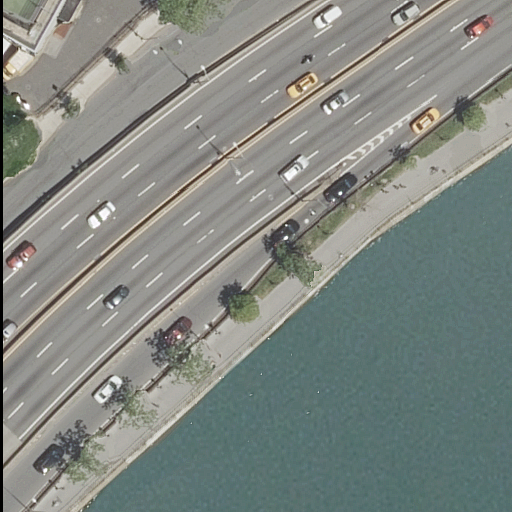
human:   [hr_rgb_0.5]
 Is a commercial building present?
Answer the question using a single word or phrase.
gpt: no

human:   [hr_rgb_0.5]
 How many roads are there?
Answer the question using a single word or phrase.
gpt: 6

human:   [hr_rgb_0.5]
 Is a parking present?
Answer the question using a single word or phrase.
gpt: yes

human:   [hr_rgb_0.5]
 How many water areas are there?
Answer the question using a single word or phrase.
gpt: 1

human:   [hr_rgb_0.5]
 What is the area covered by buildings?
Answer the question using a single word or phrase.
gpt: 105m2

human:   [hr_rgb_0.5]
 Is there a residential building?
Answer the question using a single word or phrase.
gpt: yes

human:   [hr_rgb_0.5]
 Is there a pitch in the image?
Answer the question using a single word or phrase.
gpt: yes

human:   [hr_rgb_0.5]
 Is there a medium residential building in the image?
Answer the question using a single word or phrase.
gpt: yes

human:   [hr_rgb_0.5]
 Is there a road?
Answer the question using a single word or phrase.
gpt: yes

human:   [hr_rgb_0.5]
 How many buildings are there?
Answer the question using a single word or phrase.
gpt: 1

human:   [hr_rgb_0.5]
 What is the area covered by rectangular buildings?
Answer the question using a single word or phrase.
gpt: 105m2

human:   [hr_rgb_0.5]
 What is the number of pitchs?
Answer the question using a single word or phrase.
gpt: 1

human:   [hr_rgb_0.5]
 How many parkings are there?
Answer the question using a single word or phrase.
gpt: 1

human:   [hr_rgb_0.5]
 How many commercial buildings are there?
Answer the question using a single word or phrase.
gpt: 0

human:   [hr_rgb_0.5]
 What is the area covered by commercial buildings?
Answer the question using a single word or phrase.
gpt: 0m2

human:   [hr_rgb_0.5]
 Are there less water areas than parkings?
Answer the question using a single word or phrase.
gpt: no

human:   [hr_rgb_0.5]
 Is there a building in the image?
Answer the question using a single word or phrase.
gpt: yes

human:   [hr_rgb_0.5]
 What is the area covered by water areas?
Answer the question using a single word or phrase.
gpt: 3139m2

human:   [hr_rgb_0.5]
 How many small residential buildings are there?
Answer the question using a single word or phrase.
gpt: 0

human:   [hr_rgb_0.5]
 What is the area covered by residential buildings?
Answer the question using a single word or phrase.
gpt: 105m2

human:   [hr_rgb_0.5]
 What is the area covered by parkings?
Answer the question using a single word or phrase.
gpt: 371m2

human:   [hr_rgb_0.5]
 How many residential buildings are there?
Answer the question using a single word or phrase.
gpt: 1

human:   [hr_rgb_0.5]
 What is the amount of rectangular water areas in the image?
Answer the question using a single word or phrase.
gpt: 1

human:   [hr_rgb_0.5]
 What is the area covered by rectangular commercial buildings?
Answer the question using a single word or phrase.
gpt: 0m2

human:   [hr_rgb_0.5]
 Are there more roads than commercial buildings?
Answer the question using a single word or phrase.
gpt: yes

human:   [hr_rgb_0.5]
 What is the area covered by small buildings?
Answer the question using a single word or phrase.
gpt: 0m2

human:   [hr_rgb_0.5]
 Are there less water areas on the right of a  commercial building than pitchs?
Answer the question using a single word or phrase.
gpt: yes

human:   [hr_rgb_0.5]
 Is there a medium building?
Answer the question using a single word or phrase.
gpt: yes

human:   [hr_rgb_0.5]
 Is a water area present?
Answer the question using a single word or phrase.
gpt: yes

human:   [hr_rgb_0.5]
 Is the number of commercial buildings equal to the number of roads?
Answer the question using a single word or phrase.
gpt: no

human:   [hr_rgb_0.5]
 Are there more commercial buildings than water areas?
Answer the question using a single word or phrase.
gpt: no

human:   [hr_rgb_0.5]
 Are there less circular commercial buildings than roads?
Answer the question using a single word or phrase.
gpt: yes

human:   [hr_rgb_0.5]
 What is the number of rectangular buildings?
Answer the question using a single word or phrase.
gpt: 1

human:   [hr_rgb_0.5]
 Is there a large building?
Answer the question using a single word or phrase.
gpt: no

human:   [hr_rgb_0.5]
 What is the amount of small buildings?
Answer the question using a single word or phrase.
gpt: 0

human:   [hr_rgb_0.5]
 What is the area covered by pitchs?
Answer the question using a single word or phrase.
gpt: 17m2

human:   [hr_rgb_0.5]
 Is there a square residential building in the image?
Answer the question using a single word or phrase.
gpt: no

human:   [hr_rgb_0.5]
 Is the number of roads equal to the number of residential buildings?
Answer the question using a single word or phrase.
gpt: no

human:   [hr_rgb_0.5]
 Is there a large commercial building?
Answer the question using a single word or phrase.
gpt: no

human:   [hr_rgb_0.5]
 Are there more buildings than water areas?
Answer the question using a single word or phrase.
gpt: no

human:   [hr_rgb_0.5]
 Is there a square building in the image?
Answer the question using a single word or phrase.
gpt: no

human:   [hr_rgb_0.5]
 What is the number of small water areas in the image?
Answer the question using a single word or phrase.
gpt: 0

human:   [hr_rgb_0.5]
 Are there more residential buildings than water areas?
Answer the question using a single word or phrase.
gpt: no

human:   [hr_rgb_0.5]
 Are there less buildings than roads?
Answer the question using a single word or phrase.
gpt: yes

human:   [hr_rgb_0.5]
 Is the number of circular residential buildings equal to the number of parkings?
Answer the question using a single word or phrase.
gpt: no

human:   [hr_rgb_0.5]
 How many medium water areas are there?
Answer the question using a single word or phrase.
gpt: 0

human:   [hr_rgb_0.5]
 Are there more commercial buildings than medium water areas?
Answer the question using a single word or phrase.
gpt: no

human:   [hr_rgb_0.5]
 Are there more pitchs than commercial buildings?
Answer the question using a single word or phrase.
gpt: yes

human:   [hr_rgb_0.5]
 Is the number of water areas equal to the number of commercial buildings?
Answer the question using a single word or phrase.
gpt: no

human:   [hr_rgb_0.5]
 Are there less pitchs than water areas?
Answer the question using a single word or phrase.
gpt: no

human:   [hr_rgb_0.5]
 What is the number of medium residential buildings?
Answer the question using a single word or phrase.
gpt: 1

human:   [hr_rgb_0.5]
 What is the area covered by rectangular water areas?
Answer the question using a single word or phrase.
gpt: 3139m2

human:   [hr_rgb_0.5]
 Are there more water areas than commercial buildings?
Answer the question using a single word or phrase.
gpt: yes

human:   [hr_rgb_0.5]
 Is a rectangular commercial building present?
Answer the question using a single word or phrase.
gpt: no

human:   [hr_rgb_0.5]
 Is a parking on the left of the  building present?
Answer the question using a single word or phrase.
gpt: no

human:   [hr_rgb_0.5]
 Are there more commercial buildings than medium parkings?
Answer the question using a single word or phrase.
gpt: no

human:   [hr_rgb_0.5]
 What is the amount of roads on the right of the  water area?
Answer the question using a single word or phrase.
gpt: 0

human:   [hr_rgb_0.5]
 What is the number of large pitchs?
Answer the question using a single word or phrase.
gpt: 0

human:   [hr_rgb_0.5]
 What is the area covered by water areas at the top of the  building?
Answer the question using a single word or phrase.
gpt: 0m2

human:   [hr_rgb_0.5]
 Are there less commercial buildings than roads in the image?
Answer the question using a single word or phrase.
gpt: yes

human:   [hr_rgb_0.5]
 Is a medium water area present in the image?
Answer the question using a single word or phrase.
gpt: no

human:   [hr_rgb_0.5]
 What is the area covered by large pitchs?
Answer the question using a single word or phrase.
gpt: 0m2

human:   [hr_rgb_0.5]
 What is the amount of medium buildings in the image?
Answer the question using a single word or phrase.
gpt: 1

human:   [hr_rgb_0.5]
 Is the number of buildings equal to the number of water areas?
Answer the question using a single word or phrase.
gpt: yes